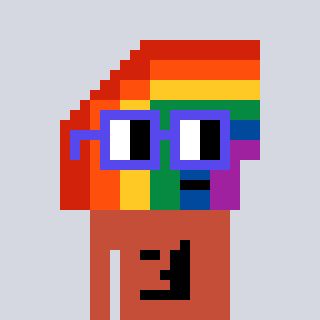
a pixel art character with square blue glasses, a rainbow-shaped head and a rust-colored body on a cool background